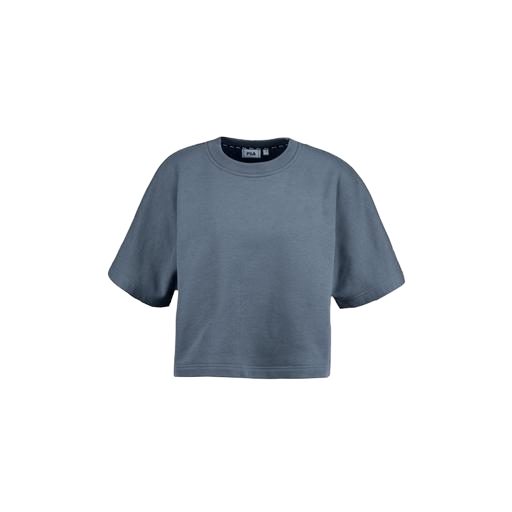
blue crop tee, boxy fit t-shirt, blue boxy t-shirt, white background